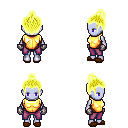
a pixel art fantasy rpg character, female body template, dark elf, purple skin, gold chest armor, magenta pants, gold short topknot hairstyle, metal gloves, brown slippers, four views (front, back, left, right), 2x2 character sprite sheet, small pixel art, hard edges, no anti-aliasing